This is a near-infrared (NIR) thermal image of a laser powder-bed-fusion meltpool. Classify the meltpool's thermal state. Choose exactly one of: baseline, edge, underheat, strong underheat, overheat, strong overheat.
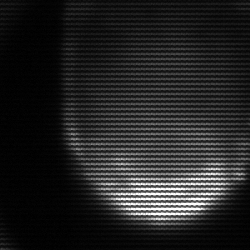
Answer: edge